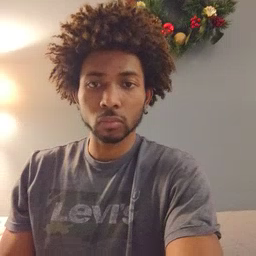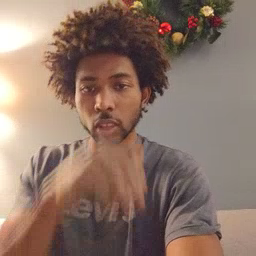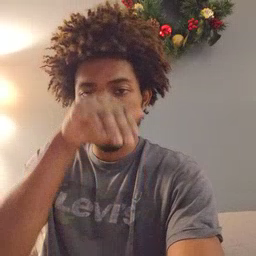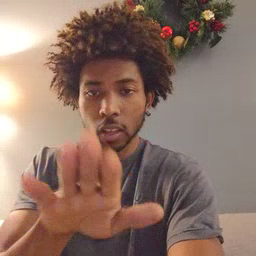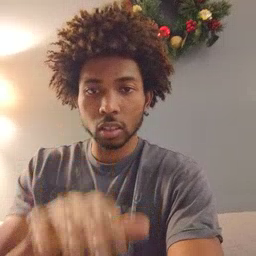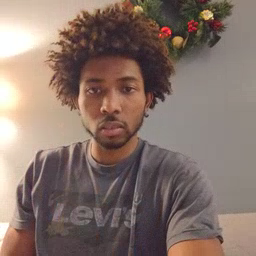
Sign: elephant